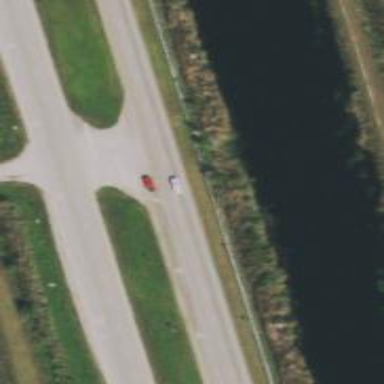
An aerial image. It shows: Asphalt trunk highway.